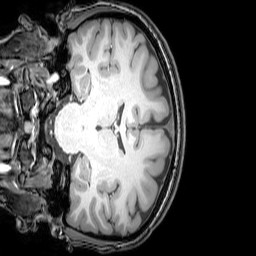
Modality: T1w
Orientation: coronal
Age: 22
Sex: female
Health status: healthy
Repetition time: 0.081 s
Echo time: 0.037 s